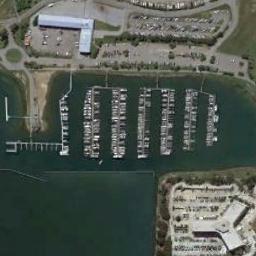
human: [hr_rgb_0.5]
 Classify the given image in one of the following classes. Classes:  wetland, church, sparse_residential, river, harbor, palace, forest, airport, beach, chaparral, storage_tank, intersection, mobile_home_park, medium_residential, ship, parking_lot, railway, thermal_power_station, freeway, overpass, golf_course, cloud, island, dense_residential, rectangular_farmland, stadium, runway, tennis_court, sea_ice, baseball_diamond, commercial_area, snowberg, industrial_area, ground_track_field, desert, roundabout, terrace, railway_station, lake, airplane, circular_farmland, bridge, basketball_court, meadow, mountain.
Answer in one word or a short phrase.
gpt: harbor